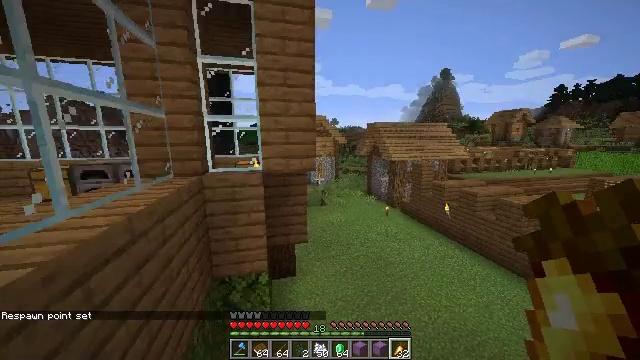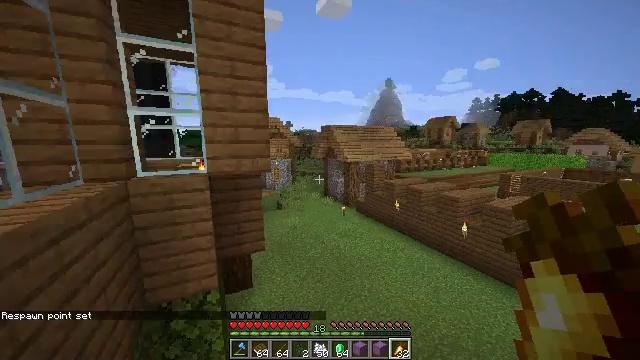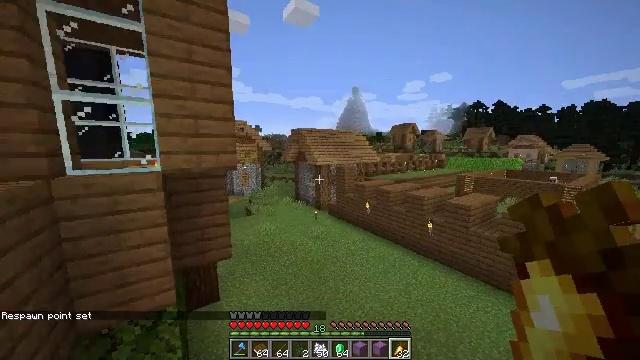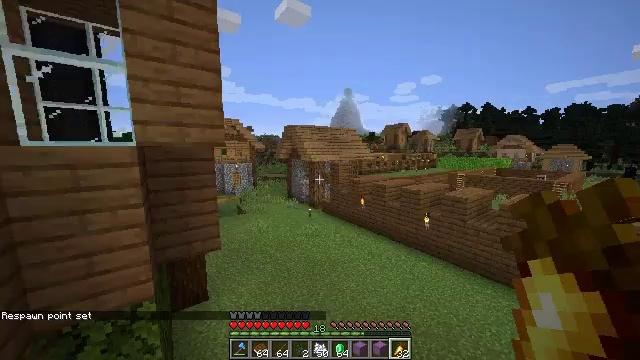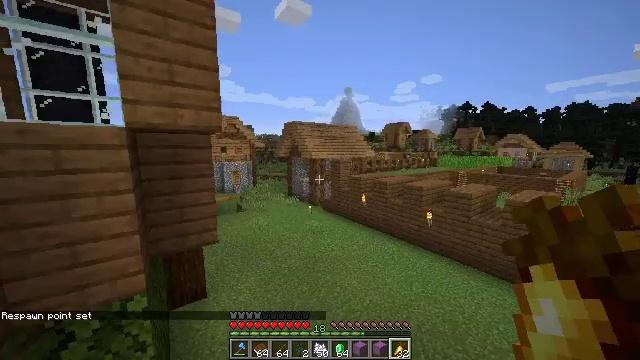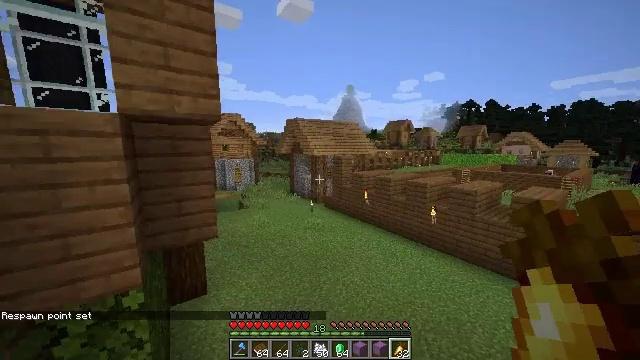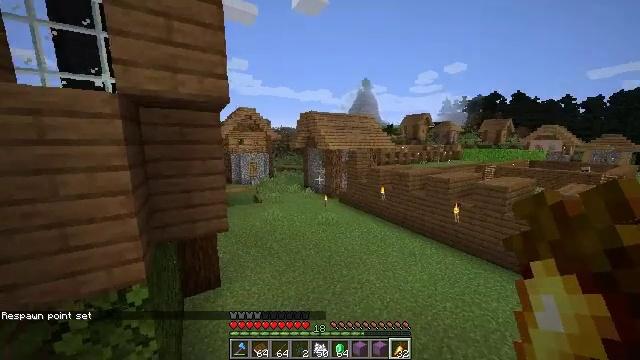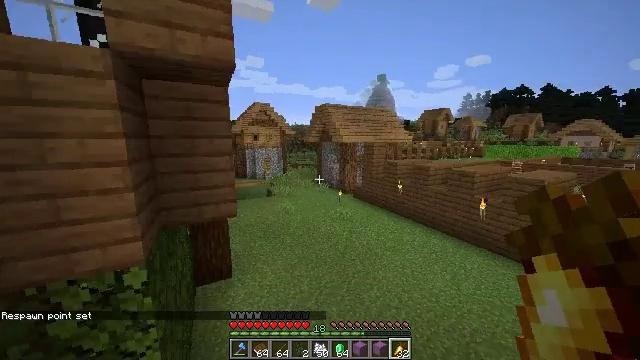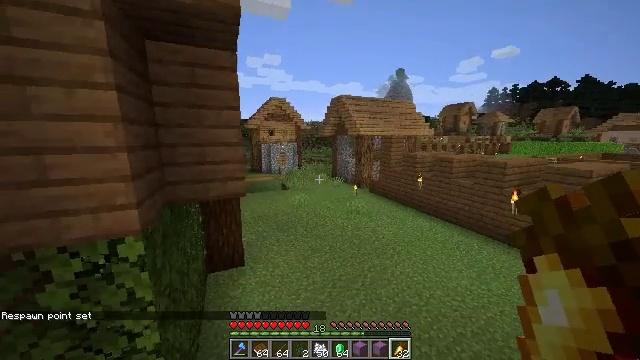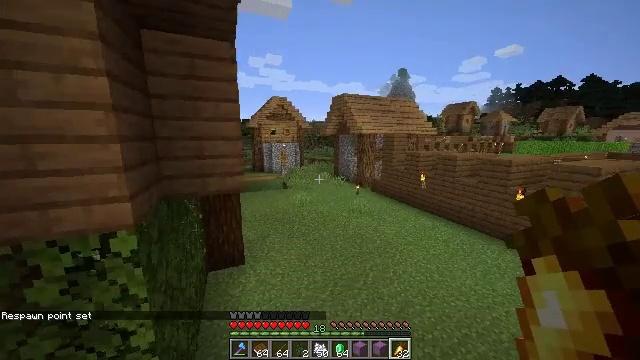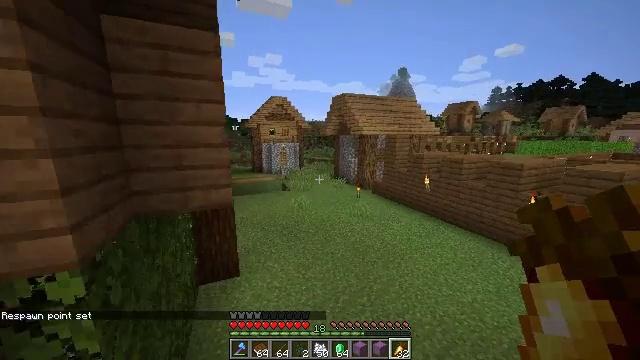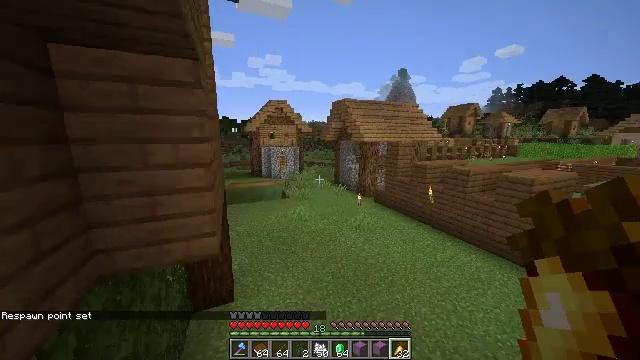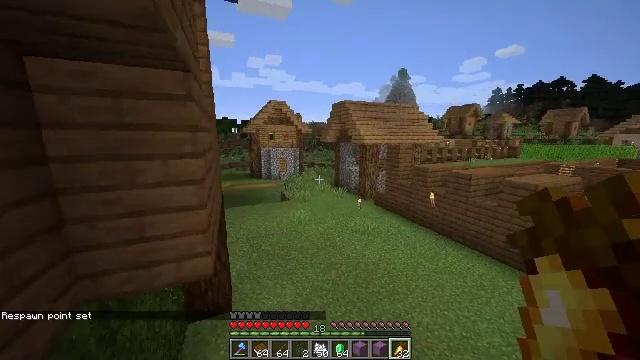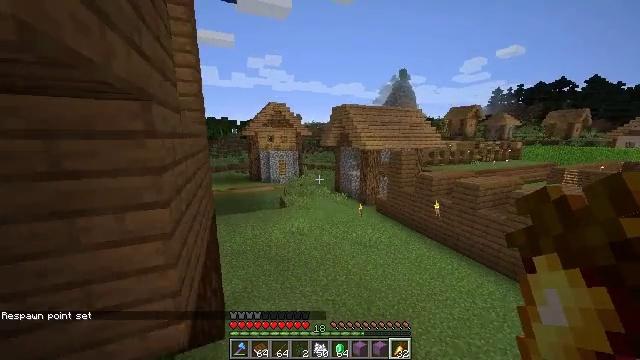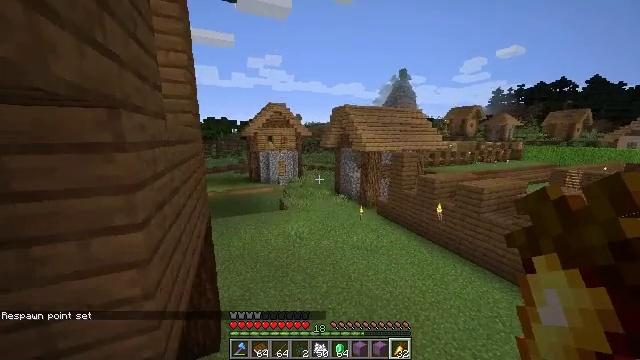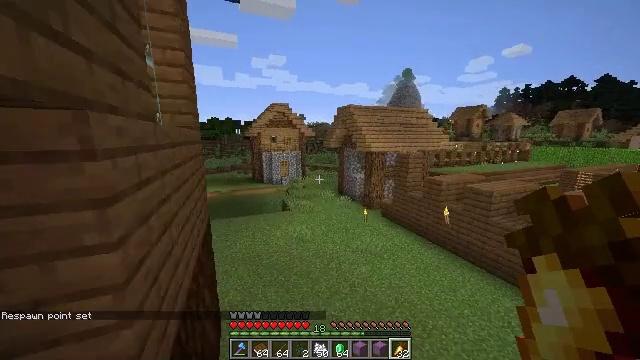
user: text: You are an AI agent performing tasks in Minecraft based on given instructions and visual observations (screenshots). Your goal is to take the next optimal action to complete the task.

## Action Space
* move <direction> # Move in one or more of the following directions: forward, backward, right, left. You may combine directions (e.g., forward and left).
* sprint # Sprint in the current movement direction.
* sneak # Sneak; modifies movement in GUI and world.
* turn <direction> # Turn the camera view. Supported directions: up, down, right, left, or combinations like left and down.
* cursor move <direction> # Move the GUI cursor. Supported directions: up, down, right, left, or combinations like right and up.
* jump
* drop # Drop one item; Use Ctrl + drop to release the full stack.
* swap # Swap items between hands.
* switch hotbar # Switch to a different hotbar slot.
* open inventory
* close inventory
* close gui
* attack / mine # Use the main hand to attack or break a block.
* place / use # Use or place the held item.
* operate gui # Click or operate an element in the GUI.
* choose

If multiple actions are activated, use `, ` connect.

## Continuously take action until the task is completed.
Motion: motion action
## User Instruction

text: Use the crafting table and diamonds to craft diamond leggings.
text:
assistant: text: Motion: move forward, sprint, turn right
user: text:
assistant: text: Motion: move forward, sprint, turn right and up
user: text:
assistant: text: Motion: move forward, sprint, turn right
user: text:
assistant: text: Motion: move forward, sprint
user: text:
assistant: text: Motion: move forward, sprint
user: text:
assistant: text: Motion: move forward, sprint, turn left and down
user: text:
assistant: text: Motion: move forward, sprint, turn left
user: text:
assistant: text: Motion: move forward, sprint, turn left
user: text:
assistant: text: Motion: move forward, sprint, jump
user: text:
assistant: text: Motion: move forward, sprint, jump
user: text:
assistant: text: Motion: move forward, sprint, jump
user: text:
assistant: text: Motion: move forward, sprint, jump
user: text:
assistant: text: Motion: move forward, sprint, jump
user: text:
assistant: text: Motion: move forward, sprint, jump
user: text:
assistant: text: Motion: move forward, sprint, jump
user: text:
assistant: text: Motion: move forward, sprint, turn left, jump
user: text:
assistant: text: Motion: move forward, sprint, turn left, jump
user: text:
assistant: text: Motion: move forward, sprint, jump
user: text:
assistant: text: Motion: move forward, sprint, jump
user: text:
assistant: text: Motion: move forward, sprint, jump
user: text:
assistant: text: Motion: move forward, sprint, jump
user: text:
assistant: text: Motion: move forward, sprint, jump
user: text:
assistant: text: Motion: move forward, sprint, jump
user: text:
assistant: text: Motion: move forward, sprint, jump
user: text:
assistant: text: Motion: move forward, sprint, jump
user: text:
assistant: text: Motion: move forward, sprint, jump
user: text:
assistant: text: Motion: move forward, sprint, jump
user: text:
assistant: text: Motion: move forward, sprint, jump
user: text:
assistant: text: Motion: move forward, sprint, jump
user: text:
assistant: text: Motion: move forward, sprint, jump